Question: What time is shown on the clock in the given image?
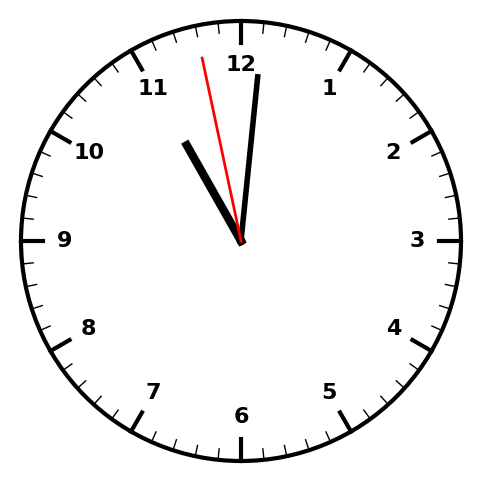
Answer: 11:00:58